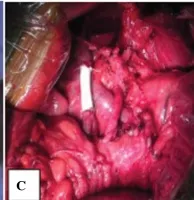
(C) The surgical field post-surgery revealing the 4-cm vascular graft (GORE-TEX; diameter, 0.8 cm) used to carry out the vascular reconstruction.
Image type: medical_photograph (other_medical_photograph)